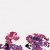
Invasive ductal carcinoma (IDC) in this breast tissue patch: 0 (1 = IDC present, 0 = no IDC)